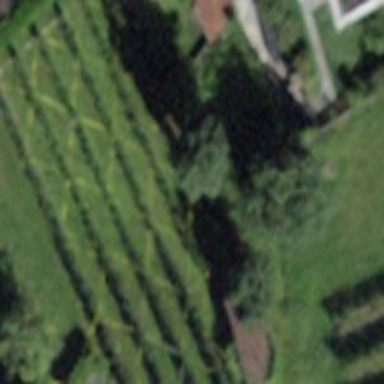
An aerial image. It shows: Beautiful vineyard in the countryside.